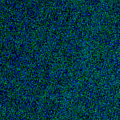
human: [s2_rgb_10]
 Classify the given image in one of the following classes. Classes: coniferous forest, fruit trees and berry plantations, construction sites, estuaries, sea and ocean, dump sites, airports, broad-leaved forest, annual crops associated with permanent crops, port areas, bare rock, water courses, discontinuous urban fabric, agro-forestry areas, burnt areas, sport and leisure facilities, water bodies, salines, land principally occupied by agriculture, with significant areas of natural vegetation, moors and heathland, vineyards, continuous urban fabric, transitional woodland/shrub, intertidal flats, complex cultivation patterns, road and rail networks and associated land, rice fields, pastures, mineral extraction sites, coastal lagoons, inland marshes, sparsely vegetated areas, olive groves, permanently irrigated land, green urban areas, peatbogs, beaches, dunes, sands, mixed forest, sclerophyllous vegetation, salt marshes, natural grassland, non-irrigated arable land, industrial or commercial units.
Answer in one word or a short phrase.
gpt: sea and ocean